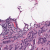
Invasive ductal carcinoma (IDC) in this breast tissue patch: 1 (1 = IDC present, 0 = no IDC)